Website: bh-photo
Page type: cart
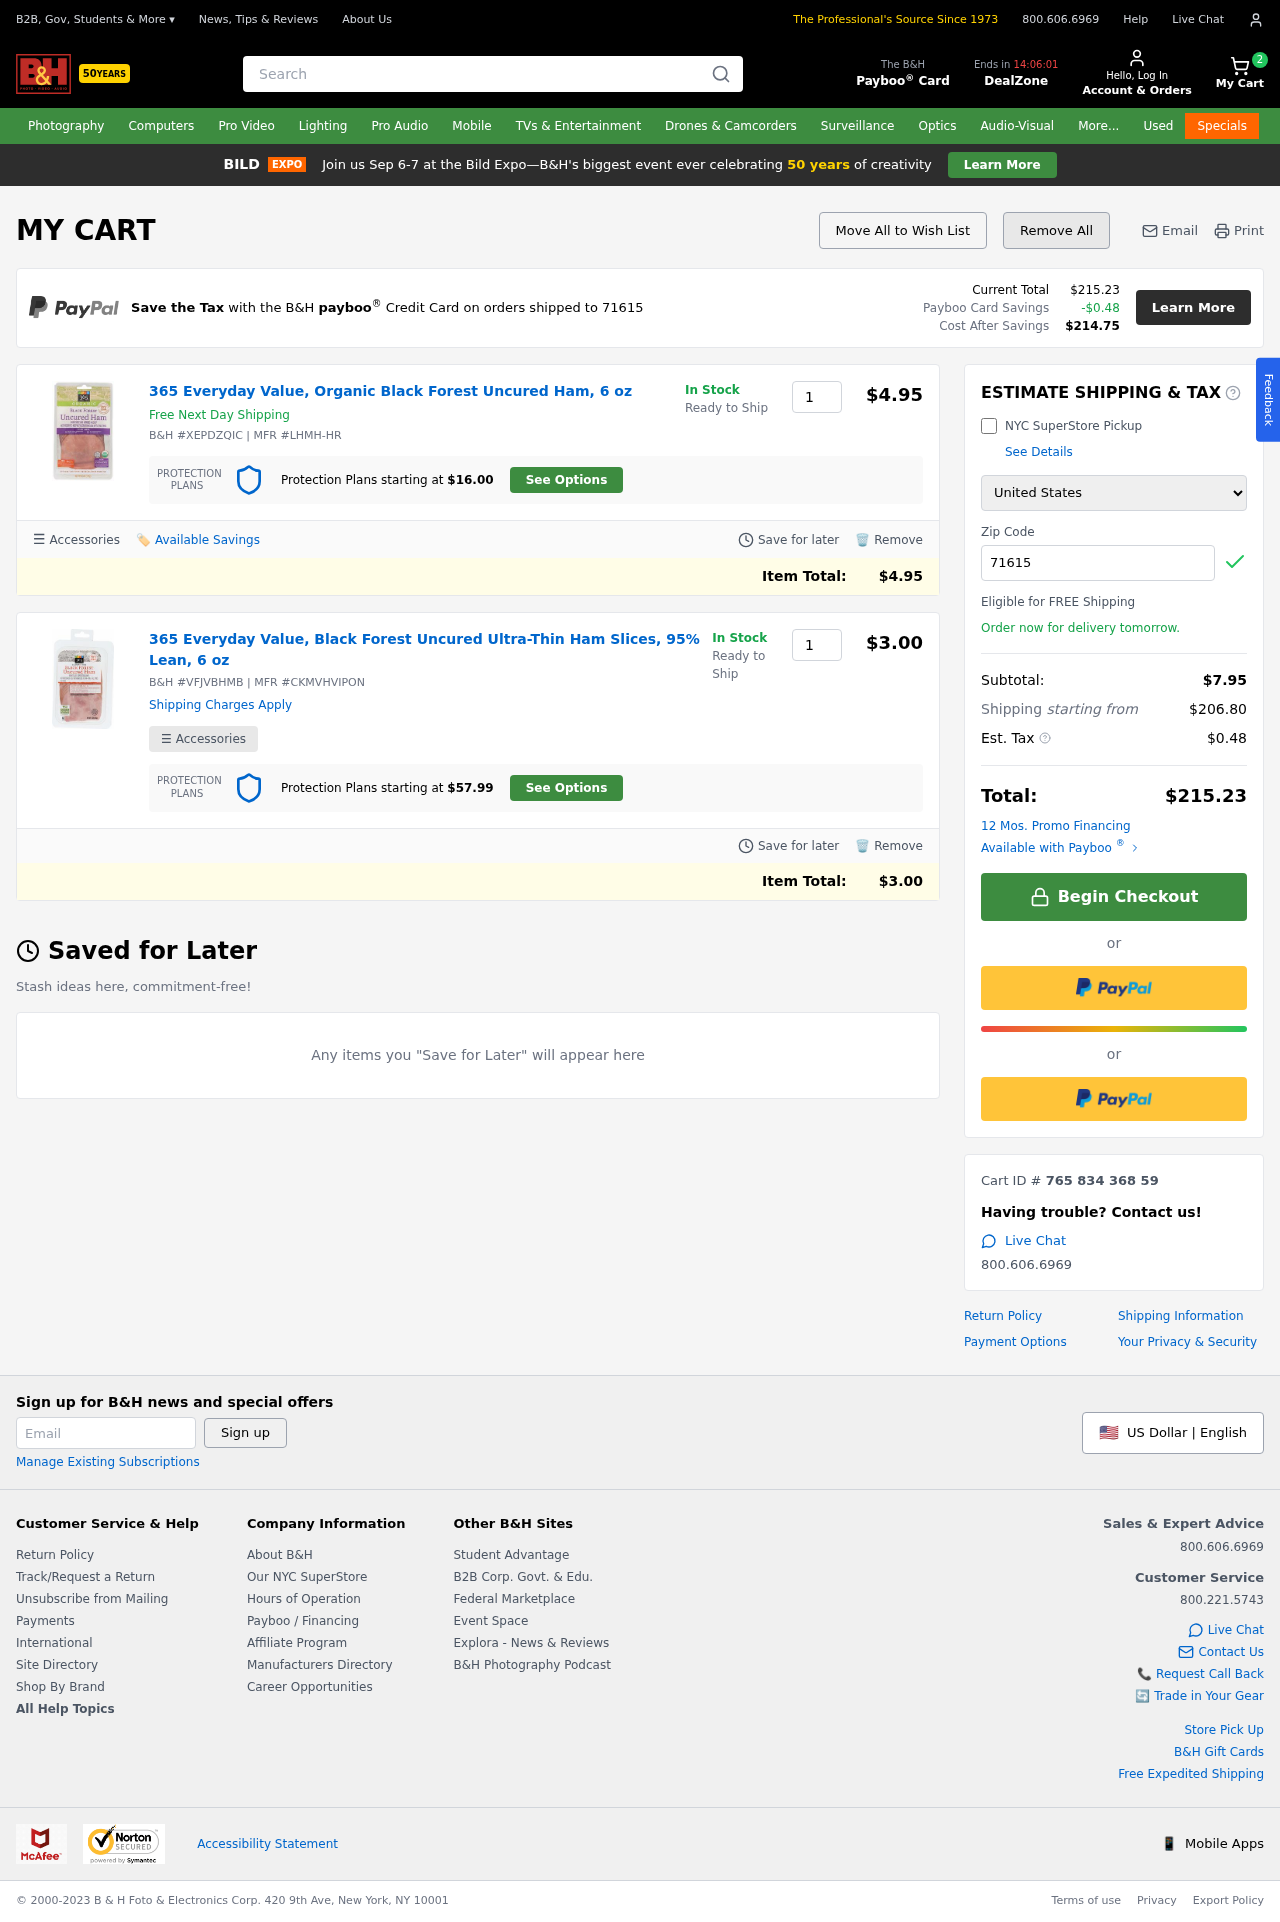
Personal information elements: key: PII_COUNTRY
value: United States
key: PII_POSTCODE
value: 71615
Product elements: key: PRODUCT1_NAME
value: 365 Everyday Value, Organic Black Forest Uncured Ham, 6 oz
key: PRODUCT1_PRICE
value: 4.95
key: PRODUCT1_QUANTITY
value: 1
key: PRODUCT2_NAME
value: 365 Everyday Value, Black Forest Uncured Ultra-Thin Ham Slices, 95% Lean, 6 oz
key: PRODUCT2_PRICE
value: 3
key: PRODUCT2_QUANTITY
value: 1
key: PRODUCT1_ITEM_TOTAL
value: $4.95
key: PRODUCT2_ITEM_TOTAL
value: $3.00
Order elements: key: ORDER_NUM_ITEMS
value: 2
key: ORDER_TOTAL
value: $215.23
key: ORDER_TAX
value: -$0.48
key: ORDER_TAX
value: $0.48
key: ORDER_TOTAL_AFTER_SAVINGS
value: $214.75
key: ORDER_SUBTOTAL
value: $7.95
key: ORDER_SHIPPING_COST
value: $206.80
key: ORDER_ID
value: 765 834 368 59
Search elements: key: HEADER_SEARCH
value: Search